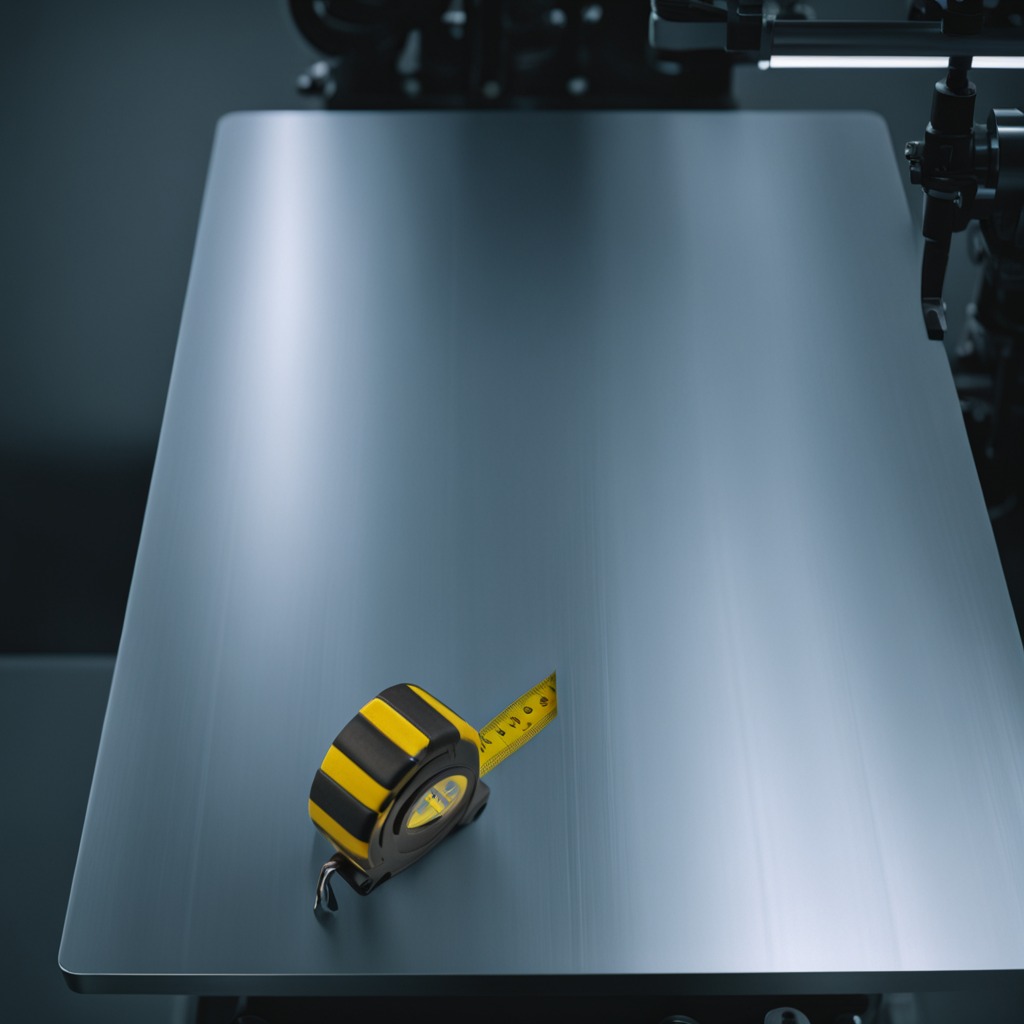
A measuring tape is lying on the metal table in a machine shop under fluorescent lights.